Interaction volume radius: 10 \u00c5
Interaction volume height: 30 \u00c5
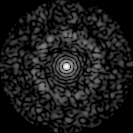
Disorder parameter: 0.8384